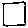
Label: square